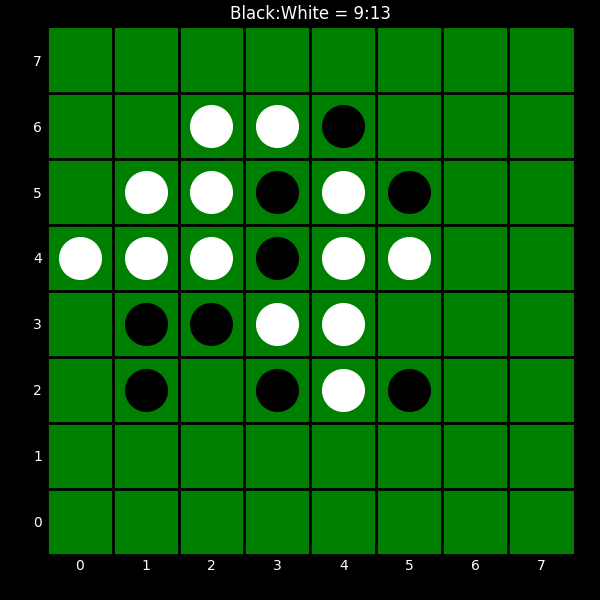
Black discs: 9
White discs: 13